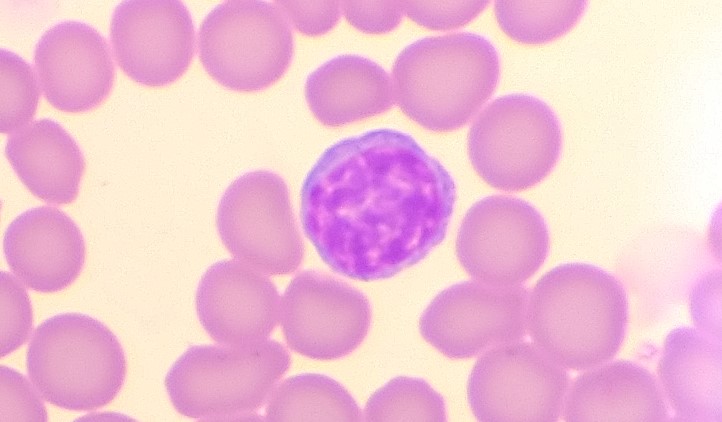
White blood cell type: Lymphocyte